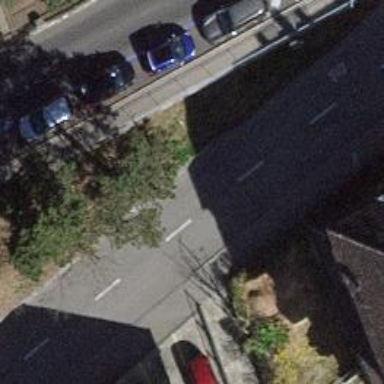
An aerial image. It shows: Residential road with asphalt surface. There is sidewalk on the left side.